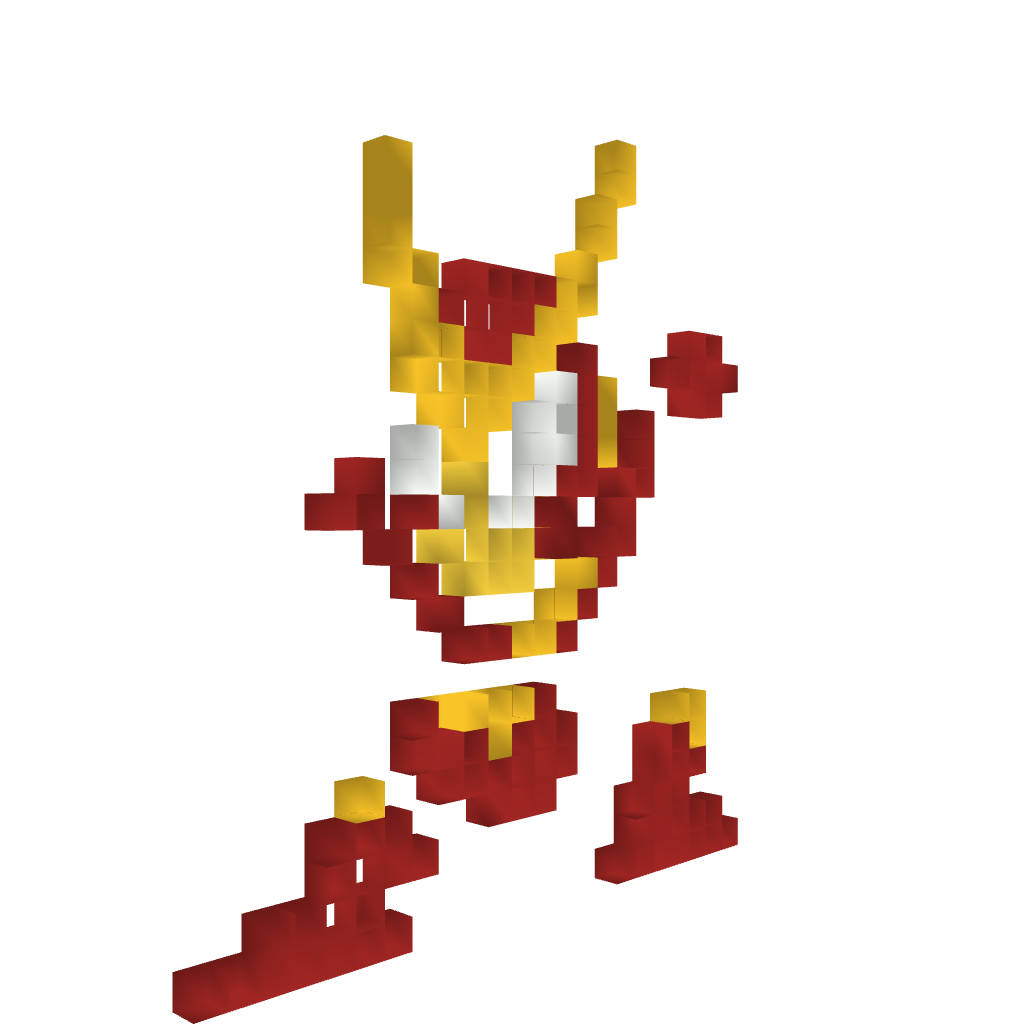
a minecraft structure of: Quickman (ErnieCIII)